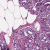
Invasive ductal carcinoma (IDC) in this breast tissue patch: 0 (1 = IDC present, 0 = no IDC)